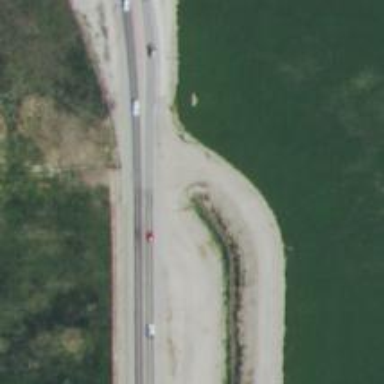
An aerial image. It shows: Secondary road with asphalt surface.